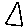
Label: triangle